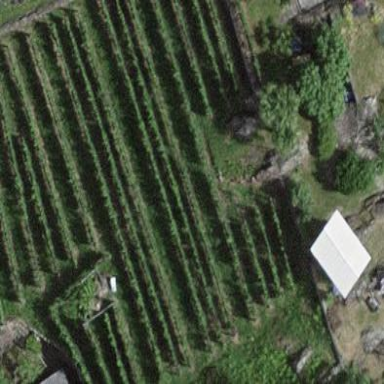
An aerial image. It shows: Vineyard where grapes are grown.